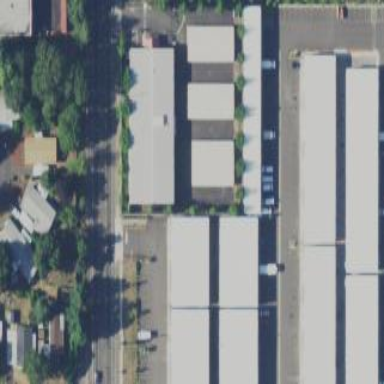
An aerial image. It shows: Commercial area with storage rental shop.